Question: -
I have a stored procedure that returns the following result:

So naturally those field names are not valid identifiers for the resulting POCO which I have modified to:
'''
public class AdHoc_UspGetPassengerCountByAgeReturnDto
{
public Int32? _0_18 { get; set; }
public Int32? _19_30 { get; set; }
public Int32? _31_40 { get; set; }
public Int32? _41_50 { get; set; }
public Int32? _51_60 { get; set; }
public Int32? _61_70 { get; set; }
public Int32? _71_80 { get; set; }
public Int32? _81plus { get; set; }
}
'''
As a result of the property name change the following:
'''
public List<AdHoc_UspGetPassengerCountByAgeReturnDto> AdHoc_UspGetPassengerCountByAge(out int aProcResult)
{
SqlParameter procResultParam = new SqlParameter {ParameterName = "@procResult", SqlDbType = SqlDbType.Int, Direction = ParameterDirection.Output};
List<AdHoc_UspGetPassengerCountByAgeReturnDto> procResultData =
Database.SqlQuery<AdHoc_UspGetPassengerCountByAgeReturnDto>("EXEC @procResult = [AdHoc].[usp_GetPassengerCountByAge] ", procResultParam).ToList();
aProcResult = (int) procResultParam.Value;
return procResultData;
}
'''
returns null values because the names don't match.
So what I am trying to work out is how I perform the SP call but return some generic type so that I can do the translation between what is returned to my Adhoc_UspGetPassengerCountByAgeReturnDto.
Can someone point me in the right direction please?
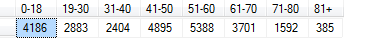
Answer: Unfortunately, mapping of columns is not possible. This has been requested for years, and is getting support finally making it to "Proposed" status on codeplex, but it's just not there yet with SqlQuery.
Link: <URL>
If you can modify your stored proc, that's the best way to make the fields match. If that's not possible, then you can create a table variable that contains your desired output columns to match your poco, then 'INSERT/EXEC' into the table variable, and finally 'SELECT *' from the table variable. Your SQL command then becomes:
'''
DECLARE @Data TABLE (
_0_18 INT,
_19_30 INT,
_31_40 INT,
_41_50 INT,
_51_60 INT,
_61_70 INT,
_71_80 INT,
_81plus INT
)
INSERT @Data
EXEC @procResult = [AdHoc].[usp_GetPassengerCountByAge]
SELECT * FROM @Data
'''